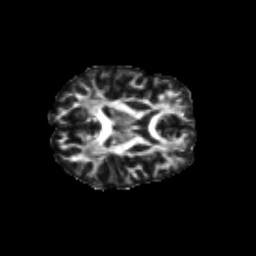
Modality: FA
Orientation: axial
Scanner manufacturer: siemens
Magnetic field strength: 3 T
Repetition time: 9.2 s
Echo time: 0.084 s